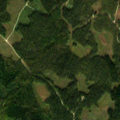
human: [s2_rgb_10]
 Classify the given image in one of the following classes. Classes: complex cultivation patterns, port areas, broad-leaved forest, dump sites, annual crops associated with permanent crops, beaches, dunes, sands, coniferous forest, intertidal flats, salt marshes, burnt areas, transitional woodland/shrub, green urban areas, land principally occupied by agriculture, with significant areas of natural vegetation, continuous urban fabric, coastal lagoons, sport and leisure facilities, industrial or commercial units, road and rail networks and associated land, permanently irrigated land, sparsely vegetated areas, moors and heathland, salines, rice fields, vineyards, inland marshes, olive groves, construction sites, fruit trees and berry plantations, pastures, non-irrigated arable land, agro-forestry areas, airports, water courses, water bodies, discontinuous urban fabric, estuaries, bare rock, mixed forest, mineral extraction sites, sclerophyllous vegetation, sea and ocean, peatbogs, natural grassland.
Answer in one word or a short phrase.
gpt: coniferous forest, mixed forest, transitional woodland/shrub